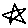
Label: star